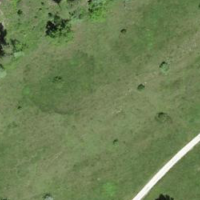
EUNIS habitat code: 24
Species observed at this site:
Valerianella locusta